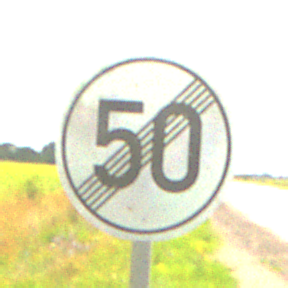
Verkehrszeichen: EndeGeschwindigkeit50
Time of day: Midday
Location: Outdoor (RoadRail)
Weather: PartlyCloudy
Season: NotSpecified
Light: Natural